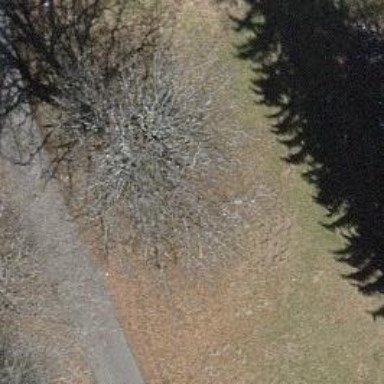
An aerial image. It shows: Beautiful tree in nature.